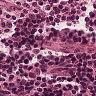
Metastatic tissue present: no